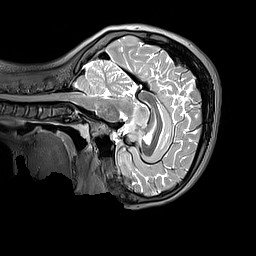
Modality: T2w
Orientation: sagittal
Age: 9
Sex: female
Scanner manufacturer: siemens
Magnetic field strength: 3 T
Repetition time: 3.2 s
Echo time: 0.408 s